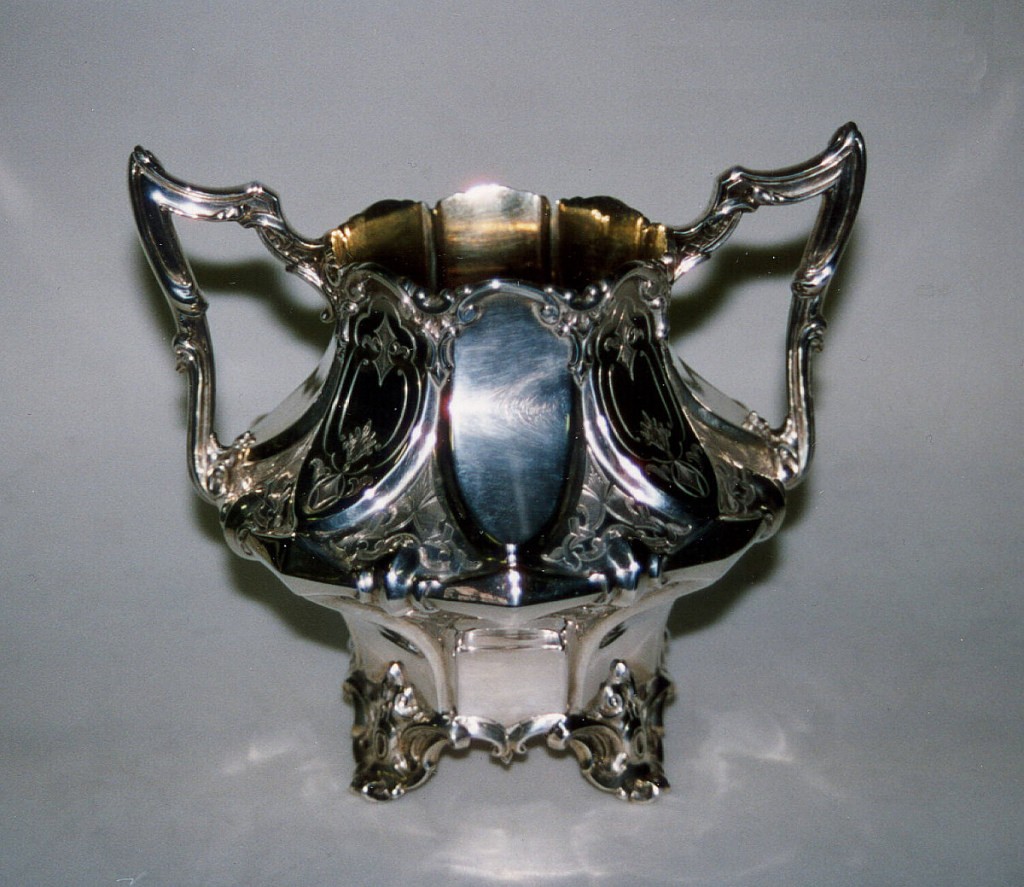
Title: Sugar Bowl
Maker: Joseph Angell II, English, 1816 – 1891
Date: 1852
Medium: silver, gold
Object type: sugar bowl
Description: Ogival footed silver sugar bowl; pointed handles; engraved with plant forms in cartouche-like areas. Gilt interior.